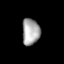
Tissue: lung
Cell type: Endothelial cells
Senescence score: 0.625
Nuclear area (px): 457
Mean DAPI intensity: 166.545